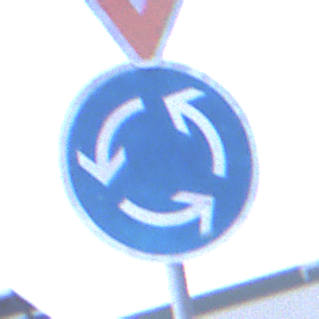
Verkehrszeichen: Kreisverkehr
Zusatzzeichen oben: VorfahrtGewaehren
Umgebung: Outdoor, Suburban
Tageszeit: SunriseSunset
Wetter: PartlyCloudy
Licht: Natural
Jahreszeit: NotSpecified
Kontrast: LowContrast